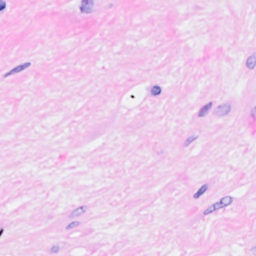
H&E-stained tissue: Breast